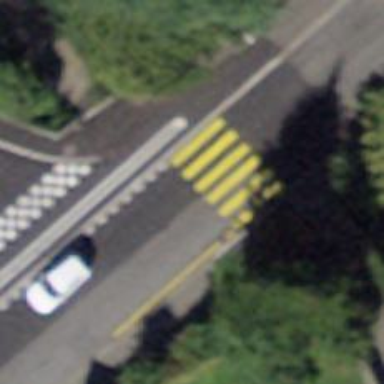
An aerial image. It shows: Uncontrolled crossing on the road.